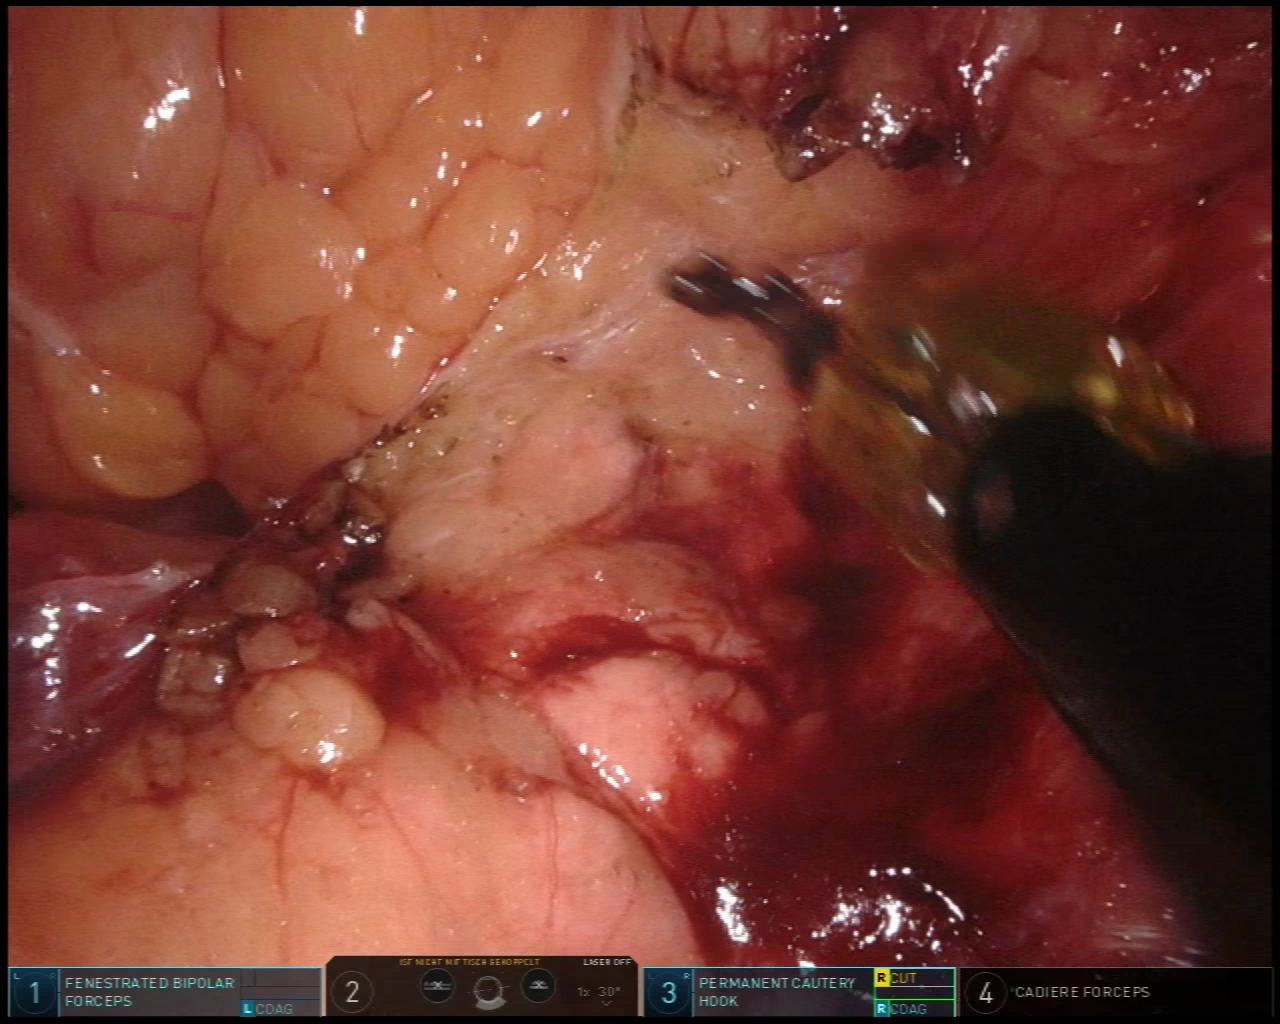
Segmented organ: pancreas
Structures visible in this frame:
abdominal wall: no
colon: no
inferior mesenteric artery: no
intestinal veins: no
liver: no
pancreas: yes
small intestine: no
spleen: no
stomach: yes
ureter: no
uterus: no
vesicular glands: no